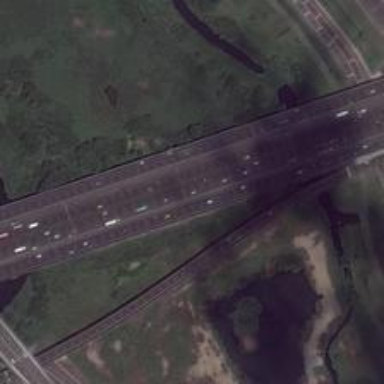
Large tracts of green land and residential areas are connected by wide bridges .